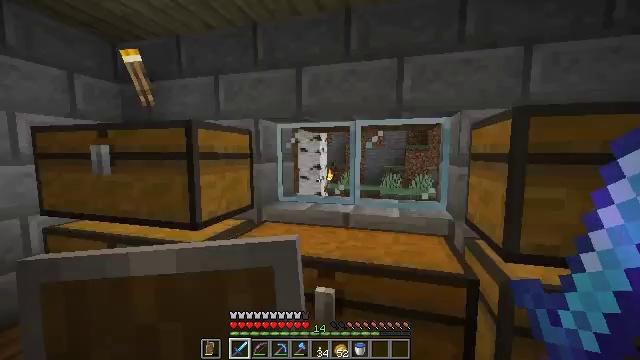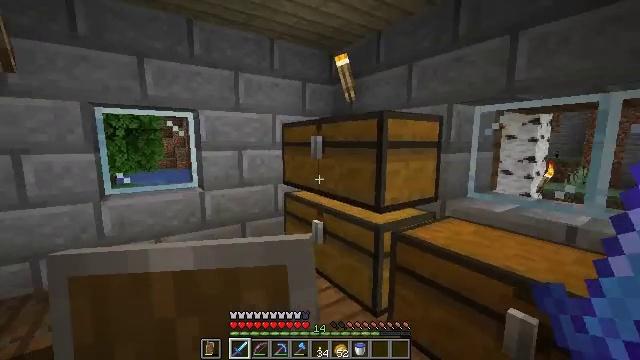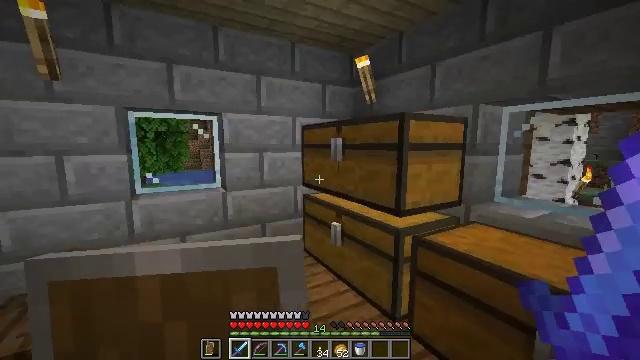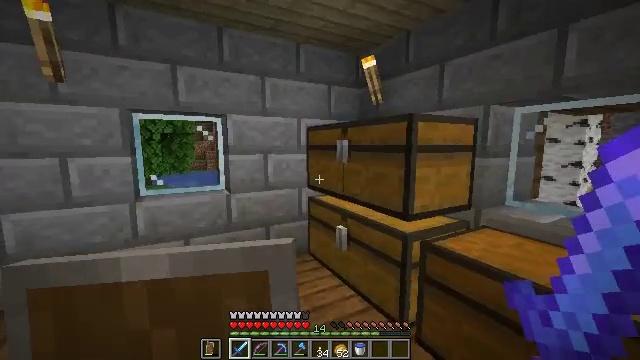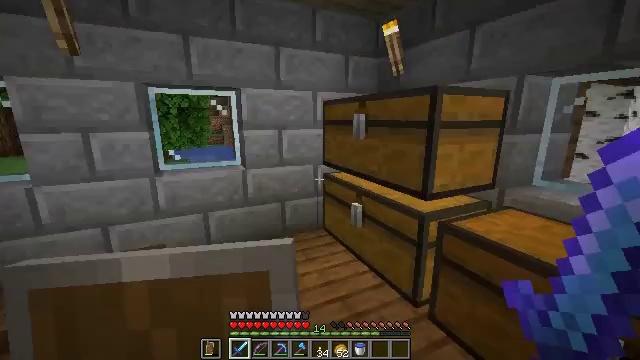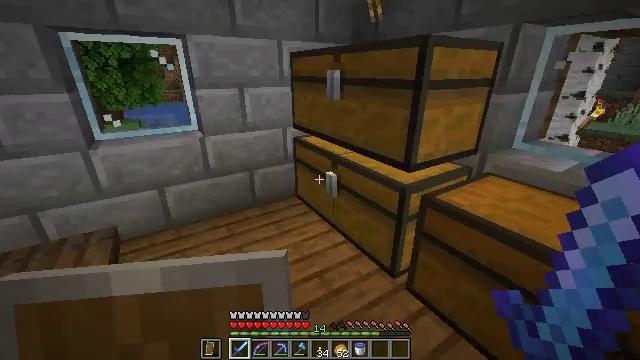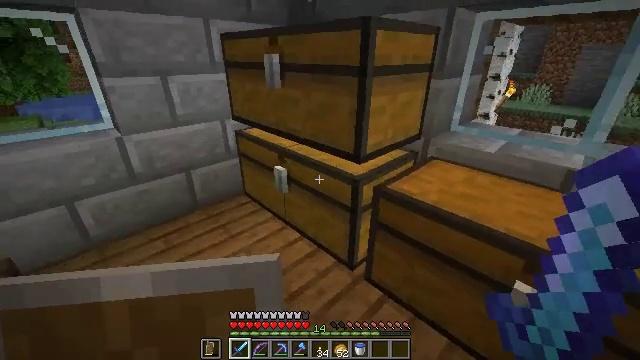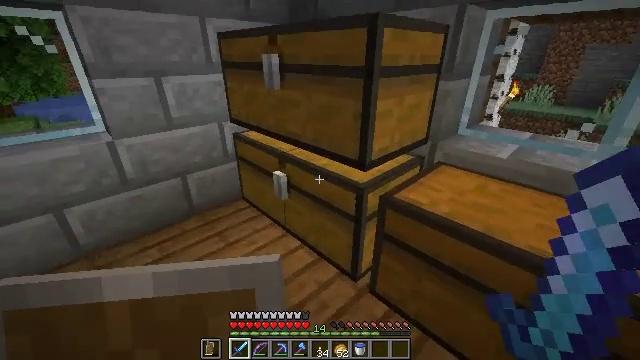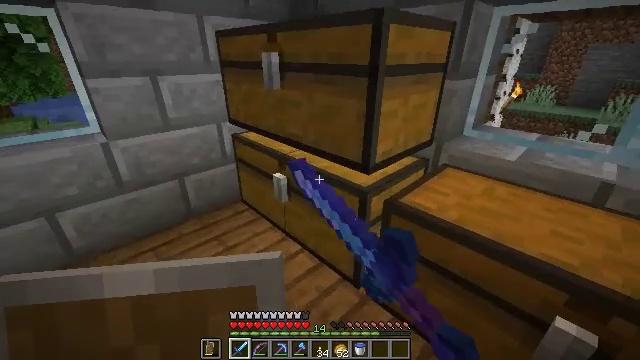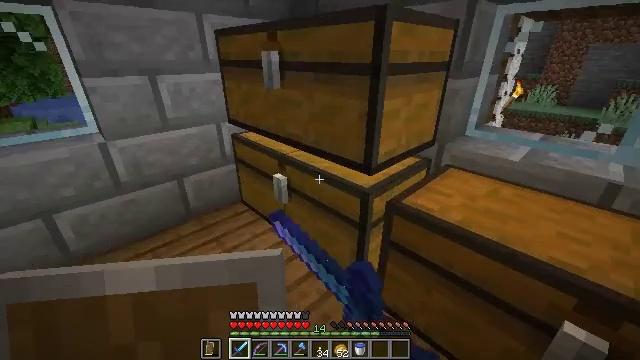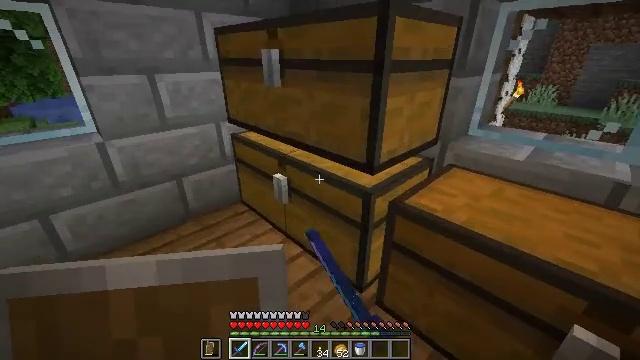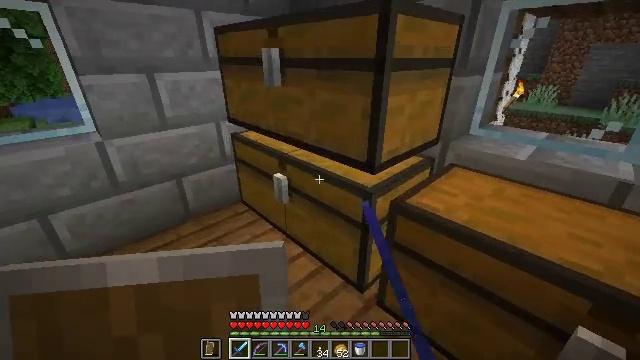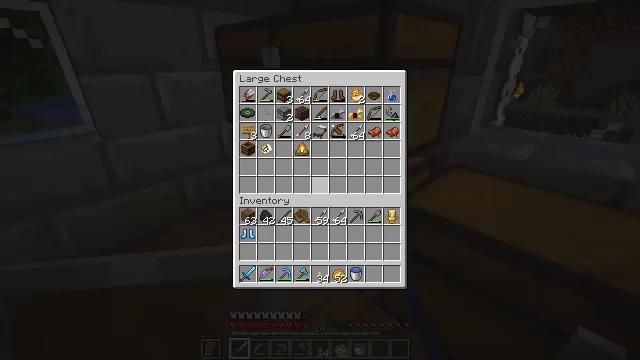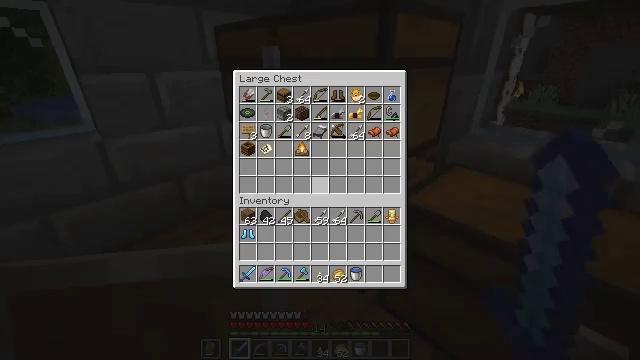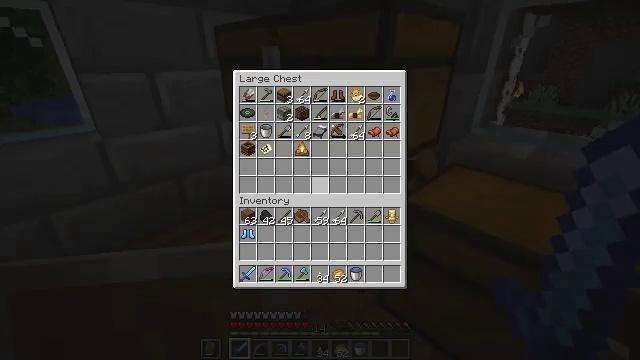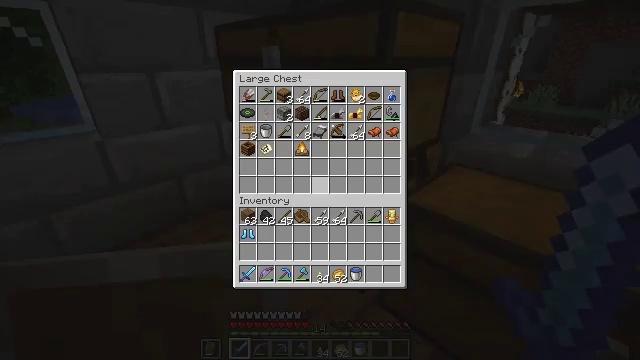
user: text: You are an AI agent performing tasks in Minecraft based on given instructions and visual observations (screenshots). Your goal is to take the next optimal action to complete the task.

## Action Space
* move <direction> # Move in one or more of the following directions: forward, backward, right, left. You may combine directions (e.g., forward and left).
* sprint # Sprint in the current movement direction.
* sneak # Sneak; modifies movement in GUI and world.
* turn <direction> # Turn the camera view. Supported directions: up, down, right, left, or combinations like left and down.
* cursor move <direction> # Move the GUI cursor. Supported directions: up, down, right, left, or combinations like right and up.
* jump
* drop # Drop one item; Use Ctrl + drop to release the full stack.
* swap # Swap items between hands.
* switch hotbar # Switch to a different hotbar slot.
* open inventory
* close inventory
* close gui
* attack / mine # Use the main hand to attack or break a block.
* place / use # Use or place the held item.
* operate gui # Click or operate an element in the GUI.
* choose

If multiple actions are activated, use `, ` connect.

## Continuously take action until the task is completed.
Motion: motion action
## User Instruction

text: Arrange iron ingots in a U-shape to craft a cauldron.
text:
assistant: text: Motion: turn left and down
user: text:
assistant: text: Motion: turn left
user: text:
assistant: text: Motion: move forward, turn left
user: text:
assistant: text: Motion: move forward, turn left and down
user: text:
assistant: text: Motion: move forward, turn right and down
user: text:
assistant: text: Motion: move forward, turn right and down
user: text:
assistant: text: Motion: use / place
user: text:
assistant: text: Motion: use / place
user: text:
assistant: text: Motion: no_op
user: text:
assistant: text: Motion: no_op
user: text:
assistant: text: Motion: no_op
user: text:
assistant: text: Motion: no_op
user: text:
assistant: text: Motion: no_op
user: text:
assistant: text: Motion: no_op
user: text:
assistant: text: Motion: no_op
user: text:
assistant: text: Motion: no_op
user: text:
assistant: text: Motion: no_op
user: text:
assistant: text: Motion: no_op
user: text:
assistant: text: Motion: no_op
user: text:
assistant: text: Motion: no_op
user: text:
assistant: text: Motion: no_op
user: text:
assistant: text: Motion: no_op
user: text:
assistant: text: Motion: no_op
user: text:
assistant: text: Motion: turn up
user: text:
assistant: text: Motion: turn right and up
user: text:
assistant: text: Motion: turn up
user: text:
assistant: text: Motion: use / place
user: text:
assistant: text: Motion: use / place
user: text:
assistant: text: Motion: no_op
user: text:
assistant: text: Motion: no_op